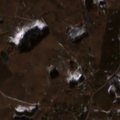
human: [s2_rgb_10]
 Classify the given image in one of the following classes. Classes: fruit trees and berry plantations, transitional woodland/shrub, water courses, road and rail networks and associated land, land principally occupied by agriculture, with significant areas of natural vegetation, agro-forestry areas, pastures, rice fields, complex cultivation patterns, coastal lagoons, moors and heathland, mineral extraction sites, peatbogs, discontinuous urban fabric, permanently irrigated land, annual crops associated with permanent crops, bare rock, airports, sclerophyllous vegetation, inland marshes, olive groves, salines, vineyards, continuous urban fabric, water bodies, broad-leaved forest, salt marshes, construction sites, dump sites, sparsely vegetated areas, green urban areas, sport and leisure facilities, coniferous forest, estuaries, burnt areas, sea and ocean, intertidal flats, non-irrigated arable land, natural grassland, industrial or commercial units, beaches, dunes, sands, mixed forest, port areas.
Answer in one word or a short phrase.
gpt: discontinuous urban fabric, non-irrigated arable land, pastures, complex cultivation patterns, land principally occupied by agriculture, with significant areas of natural vegetation